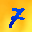
Label: 7